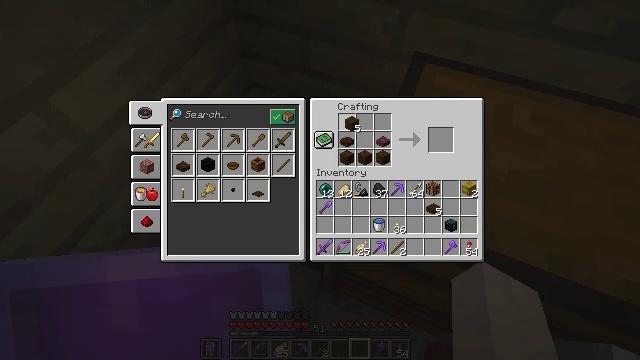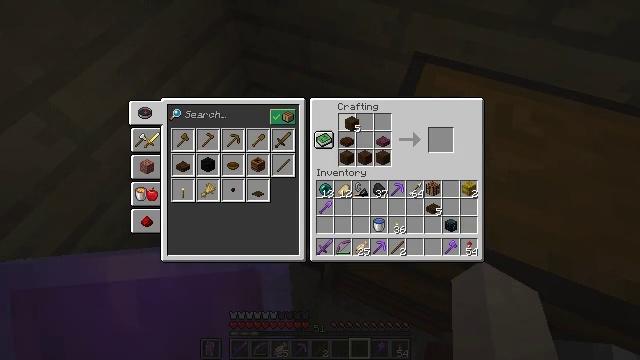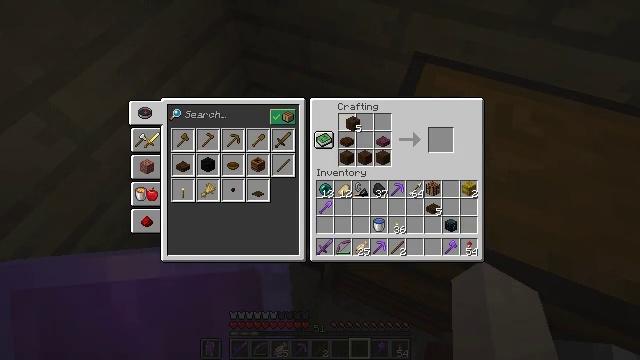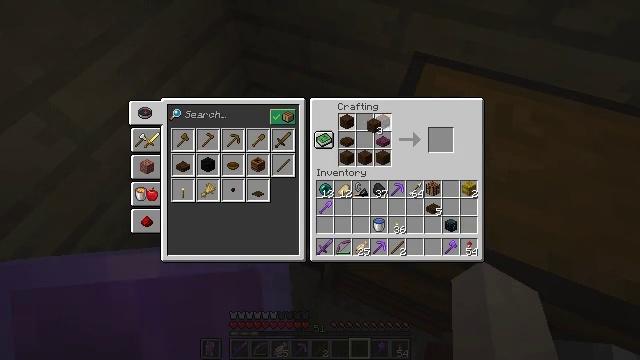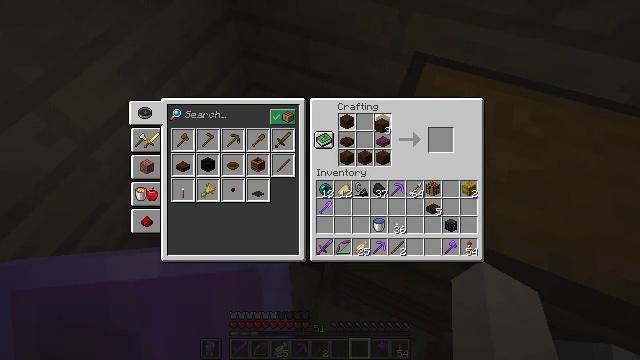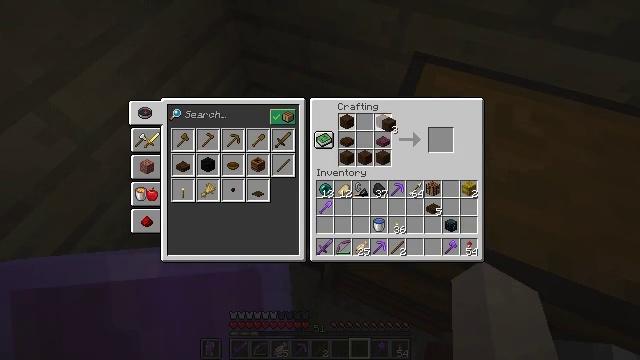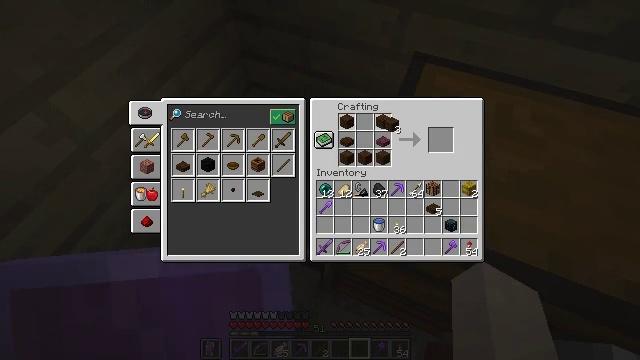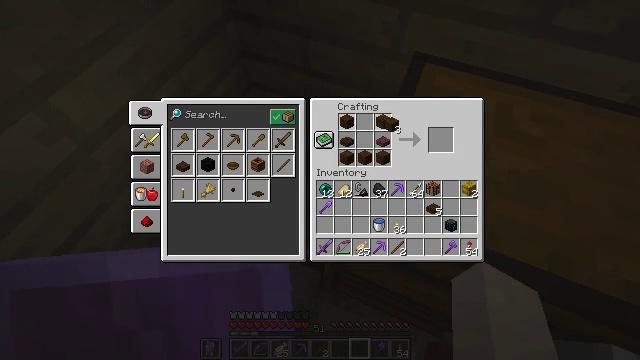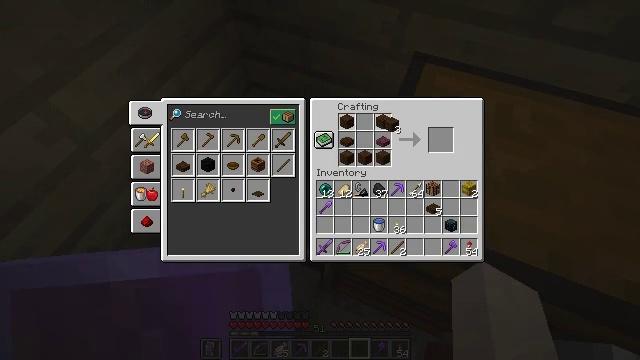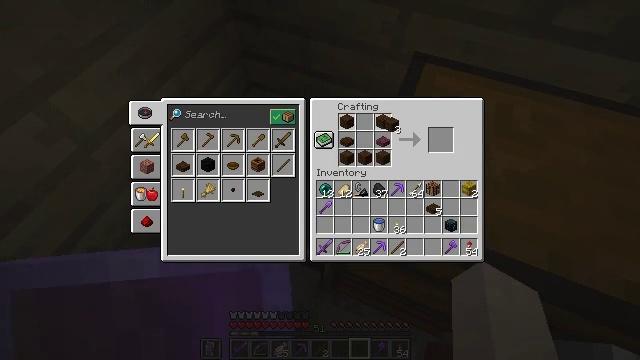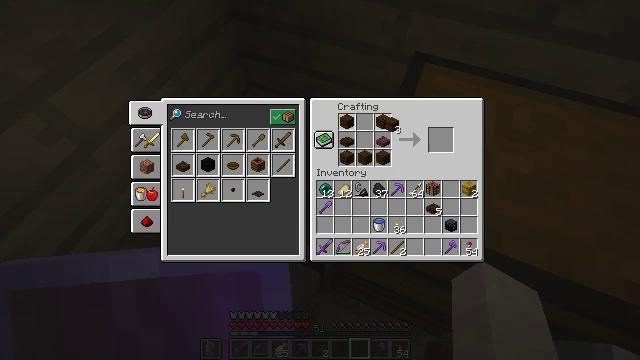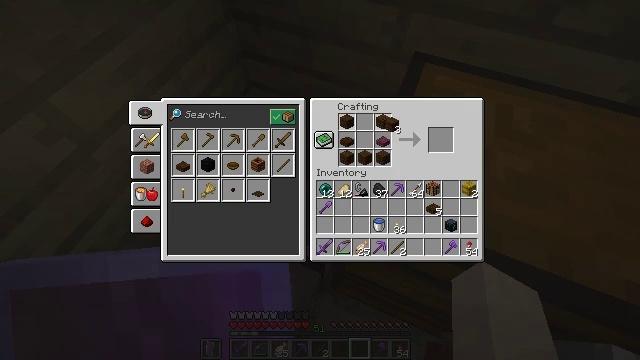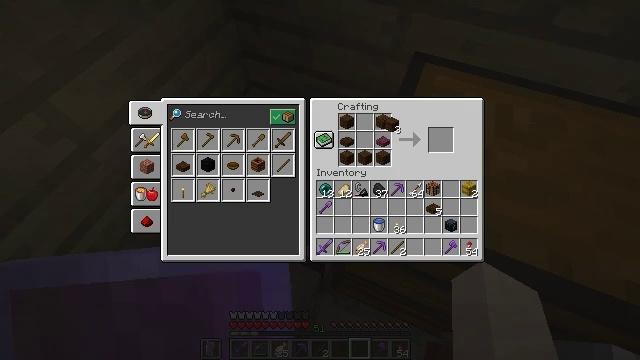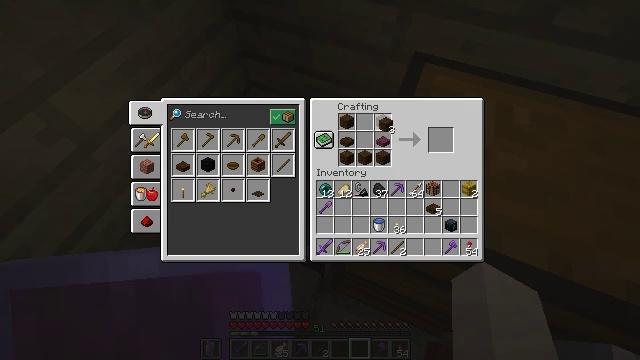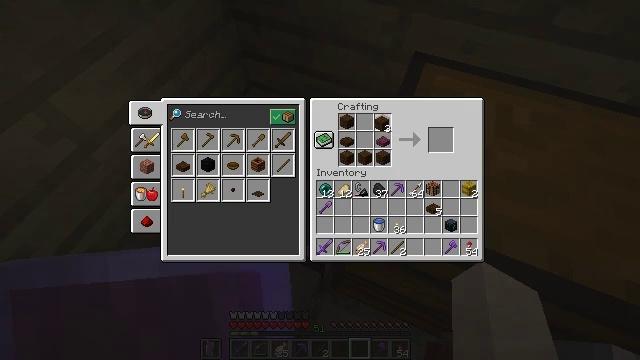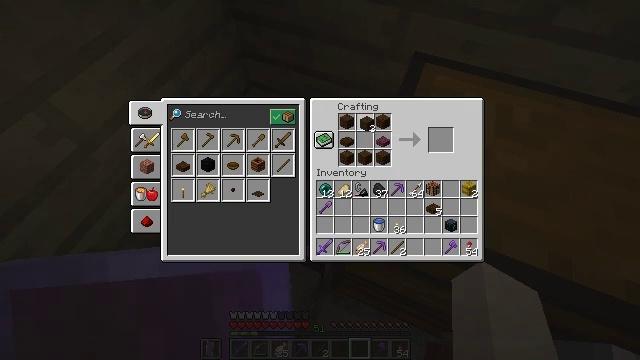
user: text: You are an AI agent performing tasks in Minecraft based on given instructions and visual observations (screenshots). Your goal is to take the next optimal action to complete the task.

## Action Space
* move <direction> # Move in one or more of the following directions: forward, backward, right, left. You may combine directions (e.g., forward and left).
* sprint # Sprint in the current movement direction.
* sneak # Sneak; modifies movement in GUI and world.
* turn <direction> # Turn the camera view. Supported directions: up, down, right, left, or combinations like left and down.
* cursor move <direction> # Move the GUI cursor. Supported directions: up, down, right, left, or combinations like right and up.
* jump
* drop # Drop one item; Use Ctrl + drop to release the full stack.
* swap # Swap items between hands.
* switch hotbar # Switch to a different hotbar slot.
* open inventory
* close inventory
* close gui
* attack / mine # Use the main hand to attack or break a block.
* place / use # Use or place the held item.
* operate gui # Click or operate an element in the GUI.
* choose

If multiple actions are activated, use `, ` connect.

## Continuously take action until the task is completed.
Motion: motion action
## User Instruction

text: Craft a barrel.
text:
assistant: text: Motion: use / place
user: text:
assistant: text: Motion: use / place
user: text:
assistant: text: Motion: turn right, use / place
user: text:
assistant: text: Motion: turn right, use / place
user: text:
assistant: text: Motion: turn right, use / place
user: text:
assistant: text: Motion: use / place
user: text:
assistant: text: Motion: use / place
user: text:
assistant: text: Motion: use / place
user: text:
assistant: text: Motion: use / place
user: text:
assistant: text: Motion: use / place
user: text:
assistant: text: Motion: use / place
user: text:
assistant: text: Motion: no_op
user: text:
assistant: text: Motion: no_op
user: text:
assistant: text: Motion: no_op
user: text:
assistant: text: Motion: turn left
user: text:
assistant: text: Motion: no_op
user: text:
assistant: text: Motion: no_op
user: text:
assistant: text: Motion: no_op
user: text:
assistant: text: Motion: no_op
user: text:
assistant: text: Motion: no_op
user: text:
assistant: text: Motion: no_op
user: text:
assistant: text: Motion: use / place
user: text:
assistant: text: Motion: use / place
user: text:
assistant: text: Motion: use / place
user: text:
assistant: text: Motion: use / place
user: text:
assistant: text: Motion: no_op
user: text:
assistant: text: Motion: no_op
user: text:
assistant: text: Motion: no_op
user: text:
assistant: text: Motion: no_op
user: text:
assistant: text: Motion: turn down